Field crop: tomato
Growth stage: 2
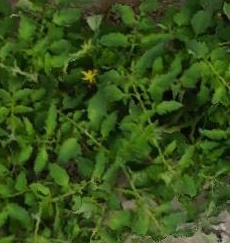
Species: tomato